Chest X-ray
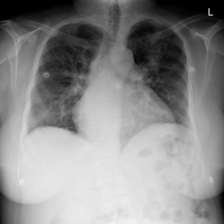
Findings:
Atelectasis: negative
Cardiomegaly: negative
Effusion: negative
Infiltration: positive
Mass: negative
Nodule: positive
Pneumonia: negative
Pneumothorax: negative
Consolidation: negative
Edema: negative
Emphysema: negative
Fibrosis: negative
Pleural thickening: positive
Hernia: negative